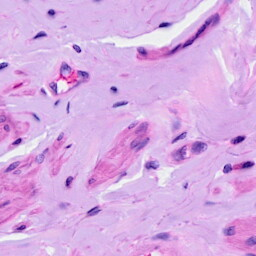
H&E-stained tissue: Ovarian